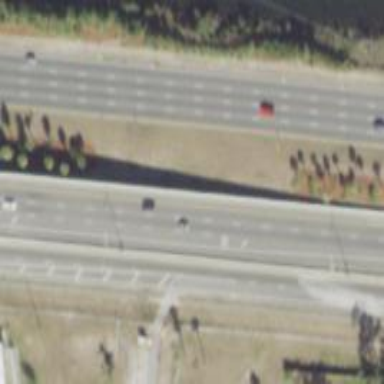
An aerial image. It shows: Expressway with asphalt surface classified as trunk highway.